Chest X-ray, AP view. Patient: 35 years old, sex M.
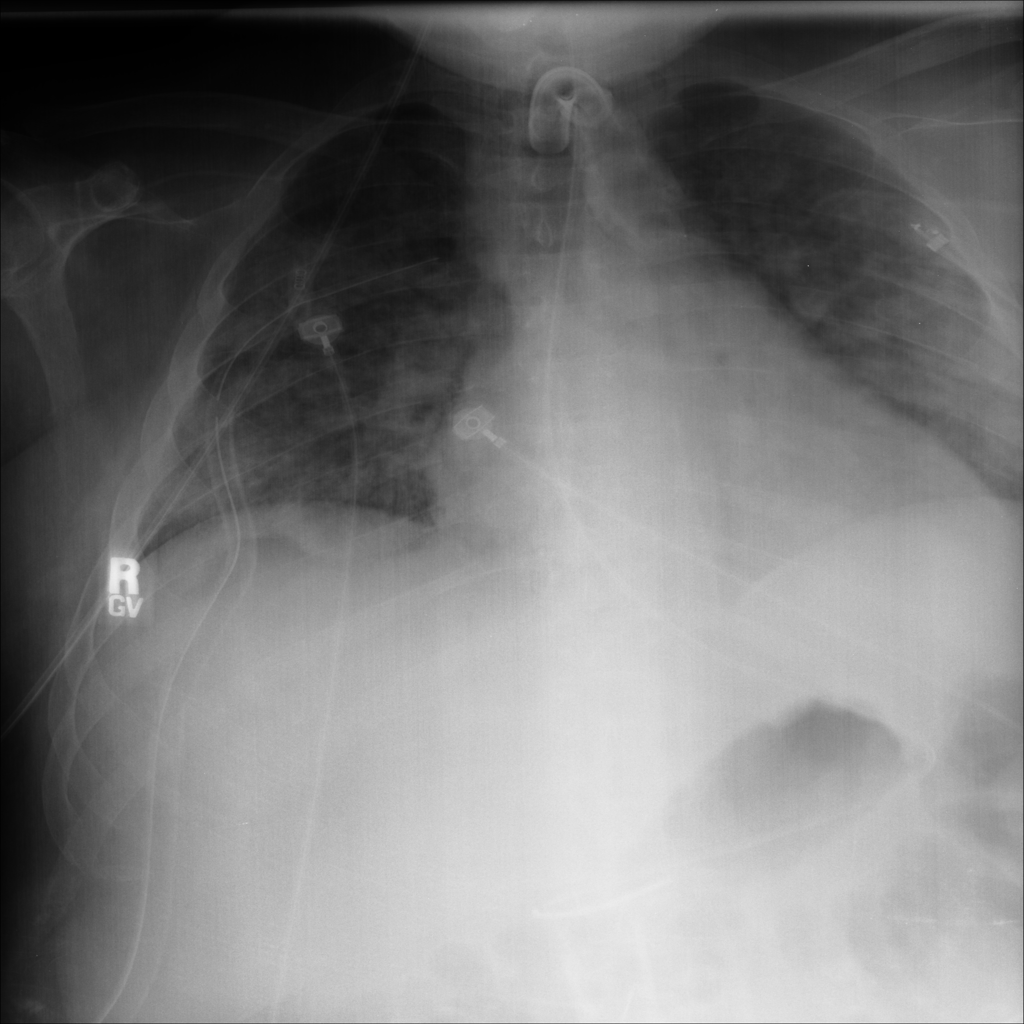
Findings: Infiltration, Pneumothorax